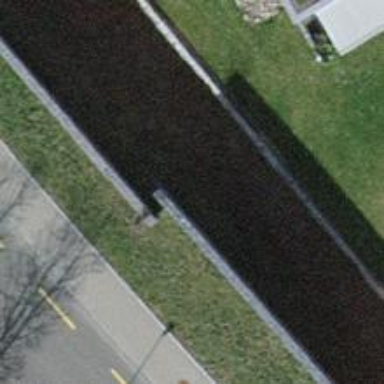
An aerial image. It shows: Noise barrier wall.